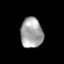
Tissue: prostate
Cell type: Epithelial cells
Senescence score: 0.3584
Nuclear area (px): 661
Mean DAPI intensity: 163.575